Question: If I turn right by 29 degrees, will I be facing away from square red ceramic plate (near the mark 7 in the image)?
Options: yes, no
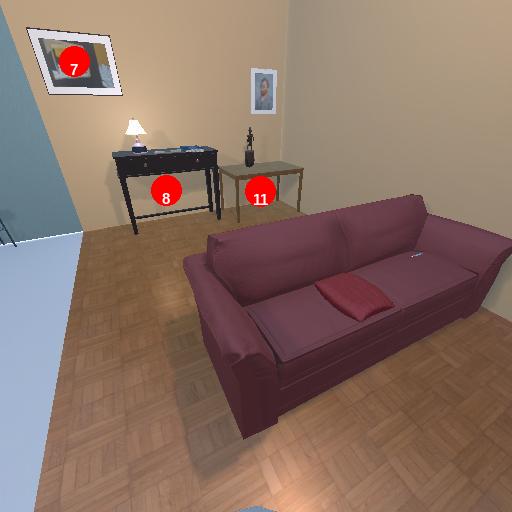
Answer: yes